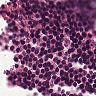
Metastatic tissue present: no